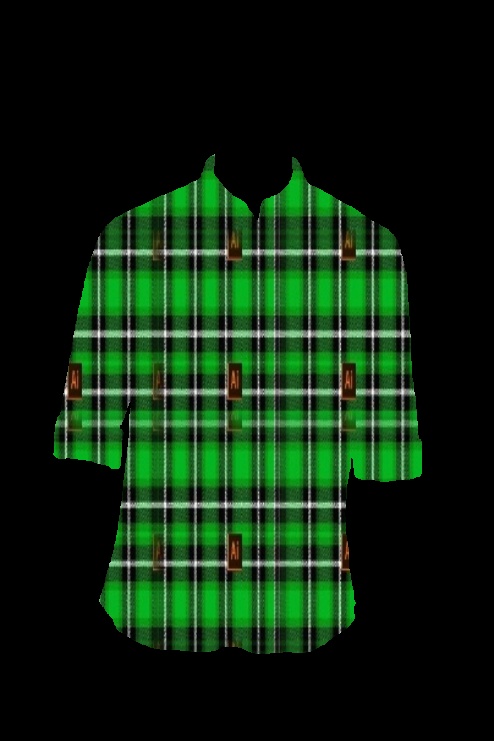
green plaid button up tee